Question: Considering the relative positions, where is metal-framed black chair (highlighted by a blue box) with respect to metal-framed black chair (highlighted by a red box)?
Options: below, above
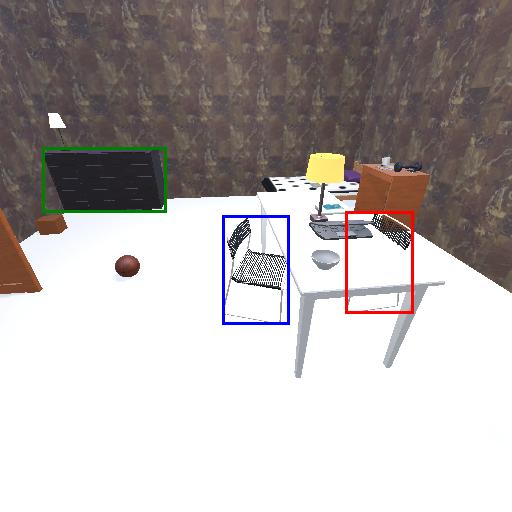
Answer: below